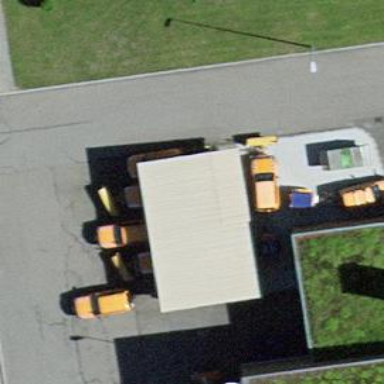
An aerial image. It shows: View of roof of building.